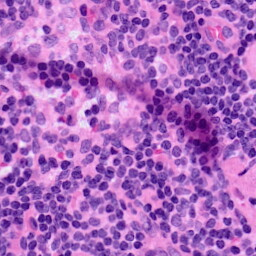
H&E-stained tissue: LymphNode